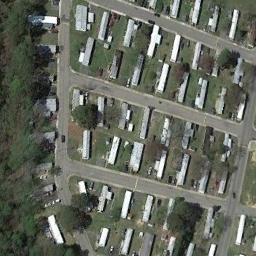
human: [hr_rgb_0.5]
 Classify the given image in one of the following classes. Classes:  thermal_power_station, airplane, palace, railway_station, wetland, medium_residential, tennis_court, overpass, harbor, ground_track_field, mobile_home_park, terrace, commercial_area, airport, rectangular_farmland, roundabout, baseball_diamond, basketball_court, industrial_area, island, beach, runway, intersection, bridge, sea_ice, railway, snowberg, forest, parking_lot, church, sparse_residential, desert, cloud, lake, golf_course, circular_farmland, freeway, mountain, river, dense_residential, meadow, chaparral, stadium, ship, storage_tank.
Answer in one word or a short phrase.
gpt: mobile_home_park